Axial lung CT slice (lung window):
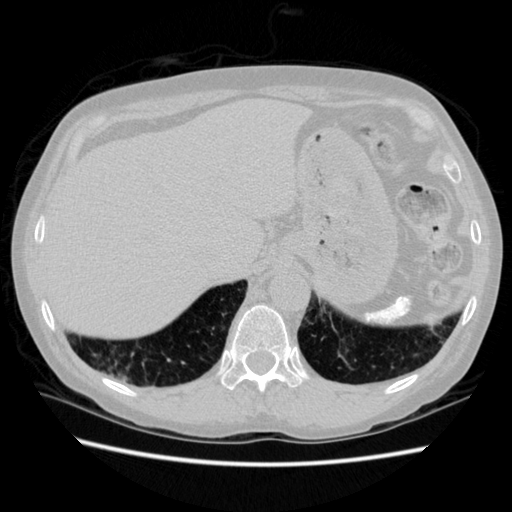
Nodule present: no